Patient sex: M
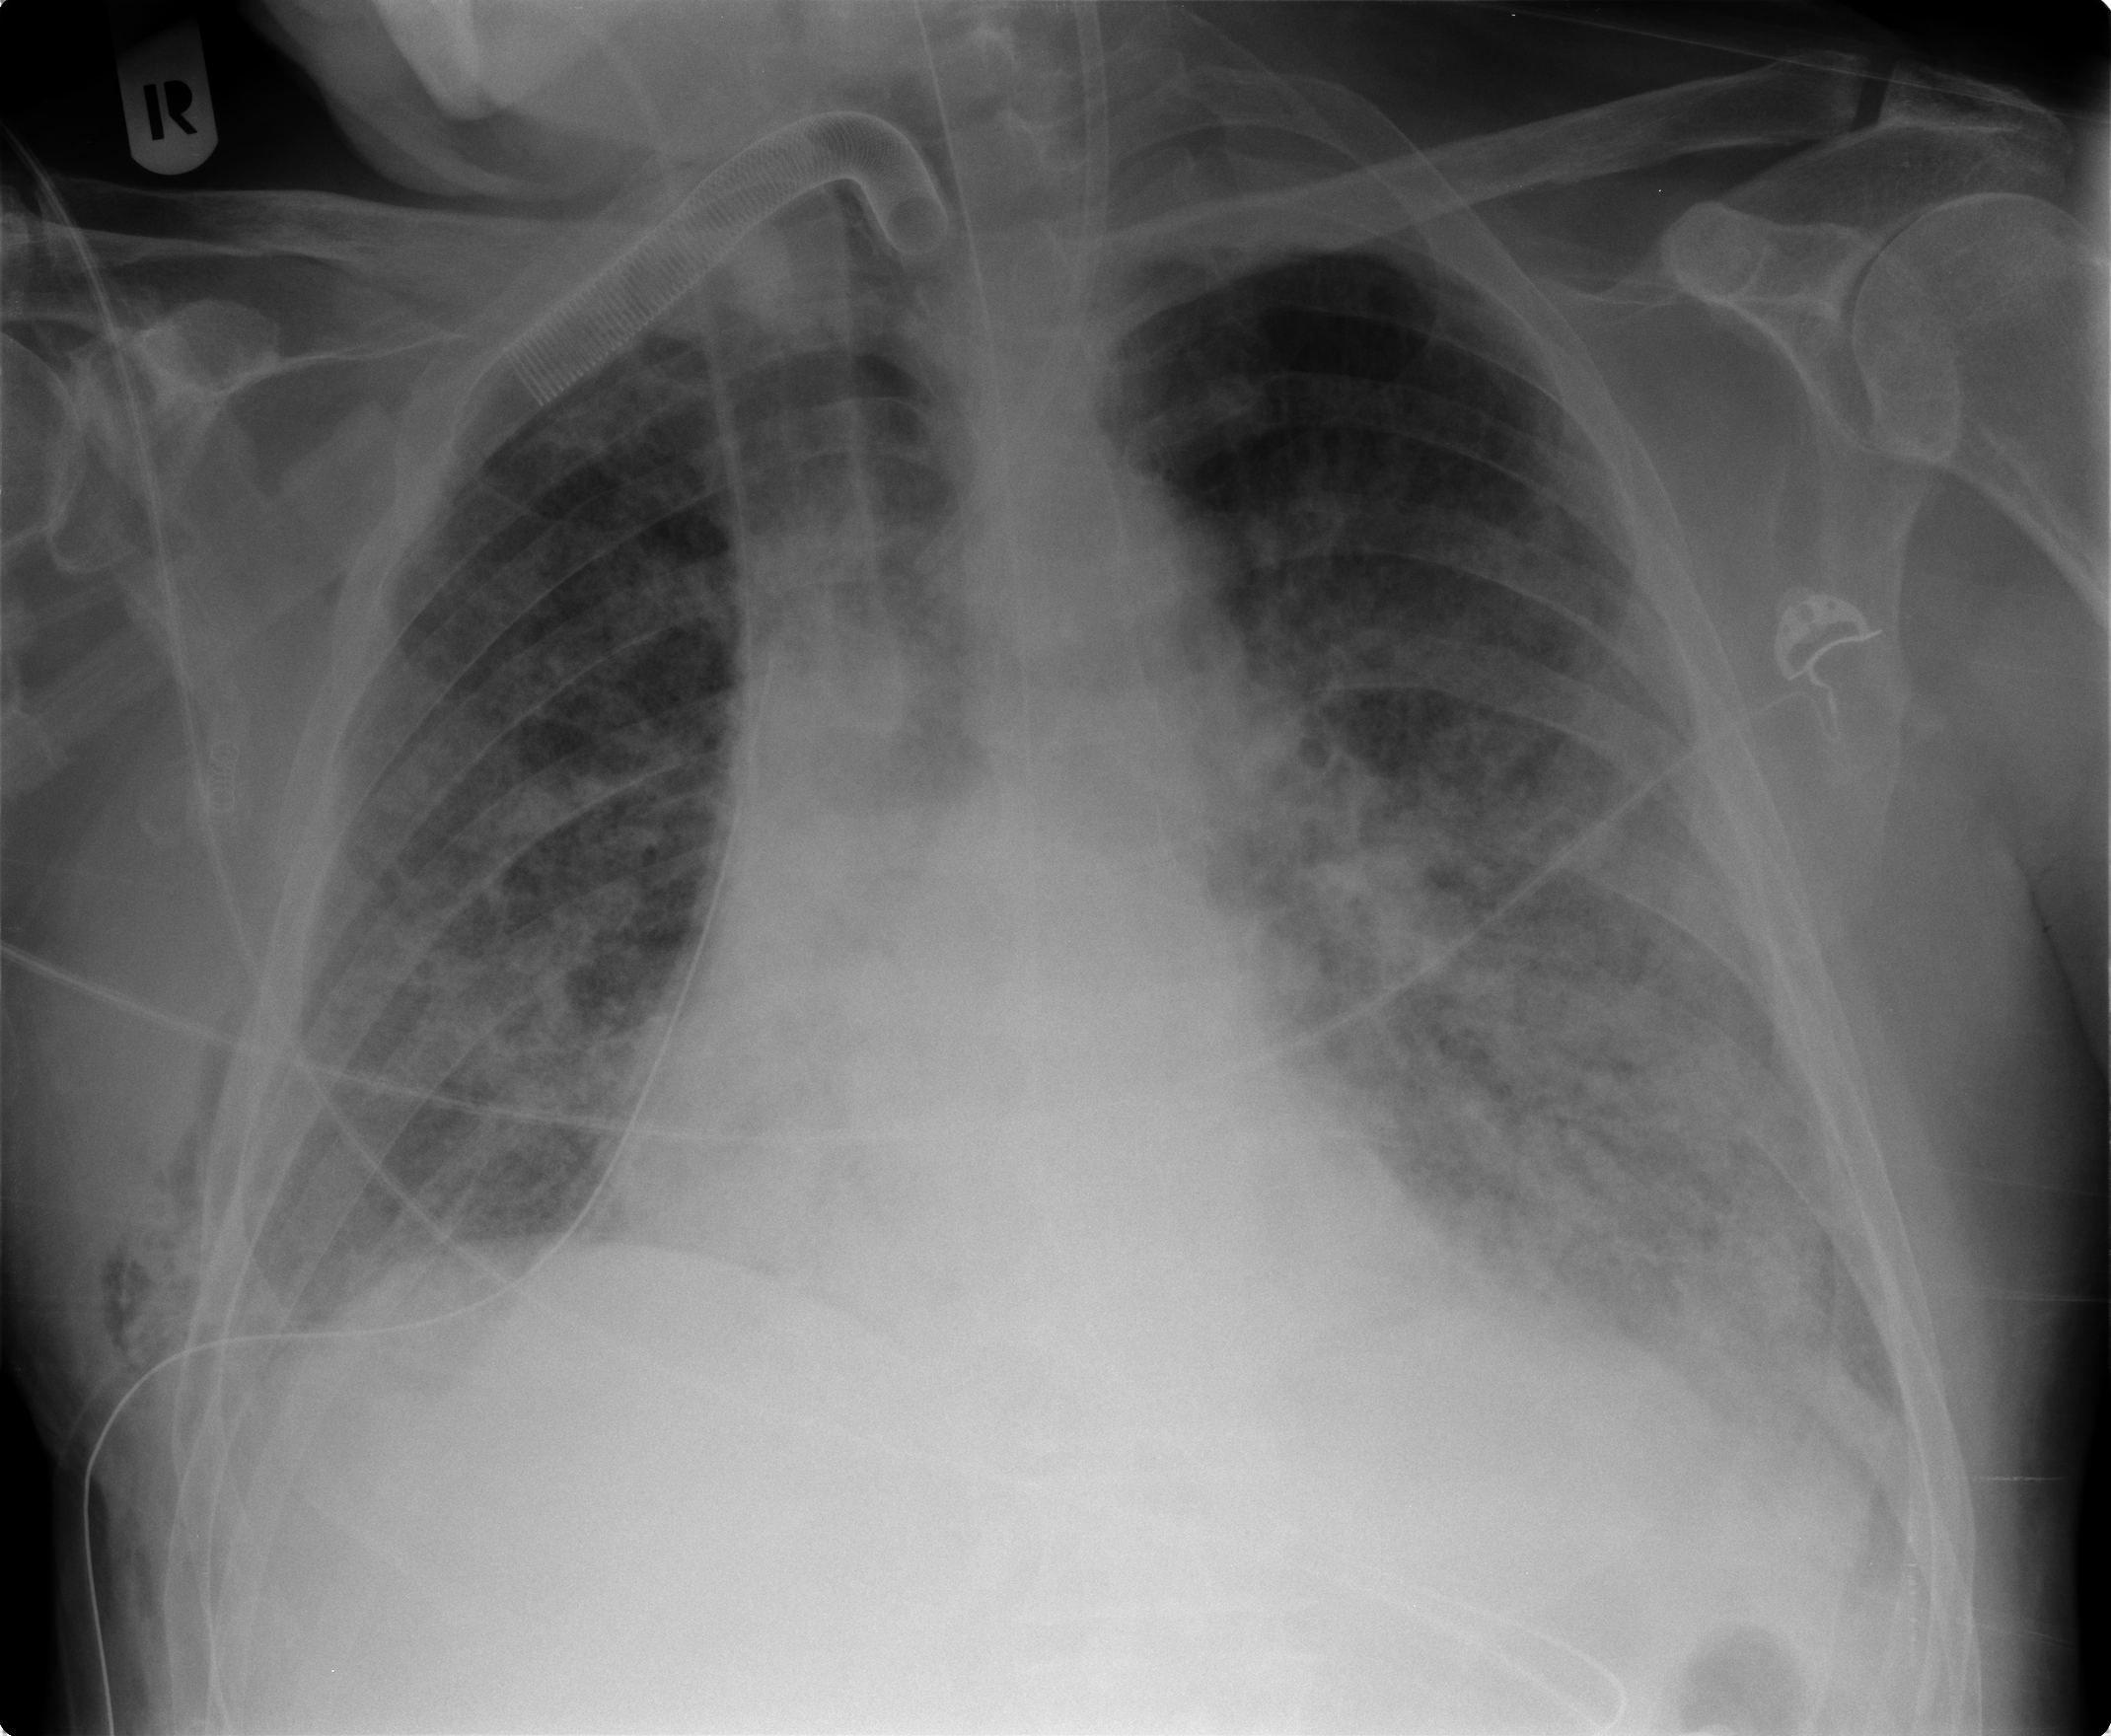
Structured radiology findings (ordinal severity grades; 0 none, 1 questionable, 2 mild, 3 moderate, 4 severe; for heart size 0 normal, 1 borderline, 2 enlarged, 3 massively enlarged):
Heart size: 1
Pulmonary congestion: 2
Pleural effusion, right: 2
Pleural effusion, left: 2
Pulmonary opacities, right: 3
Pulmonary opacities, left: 3
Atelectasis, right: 3
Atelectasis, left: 3